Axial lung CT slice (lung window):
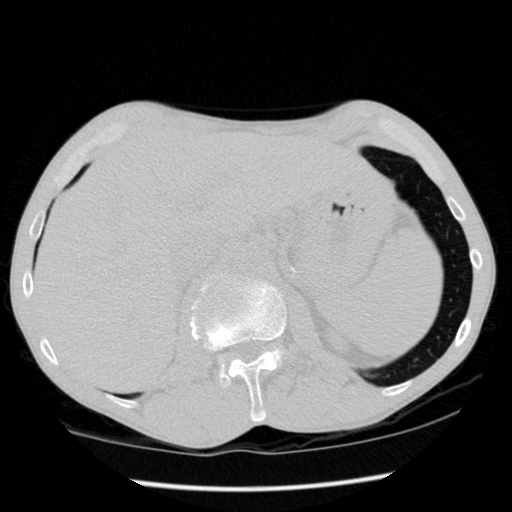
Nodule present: no